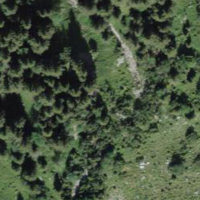
EUNIS habitat code: 32
Species observed at this site:
Aquila chrysaetos